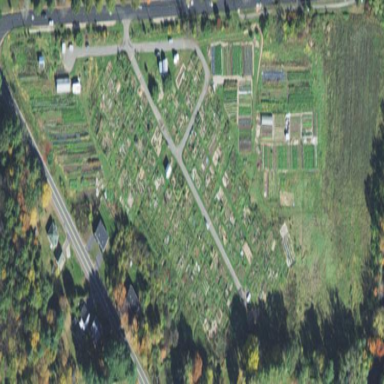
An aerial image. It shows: Area designated for allotments.